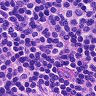
Metastatic tissue present: no